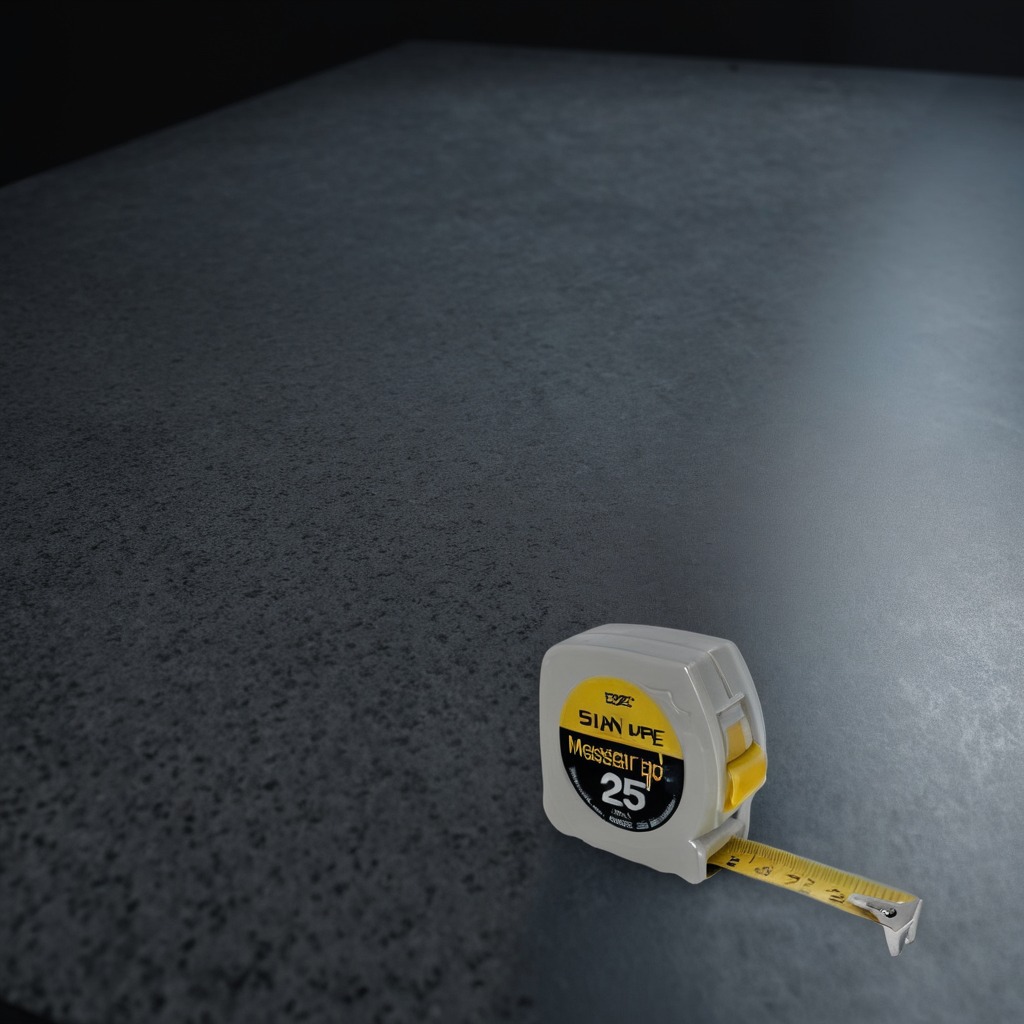
A measuring tape is lying on a clean granite table inside a workshop at night.